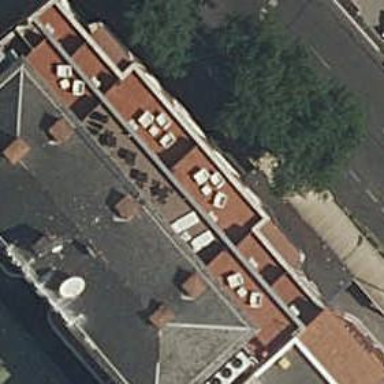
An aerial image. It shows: Restaurant.